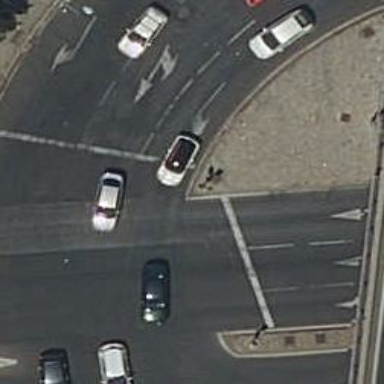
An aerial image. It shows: Road with traffic signals.